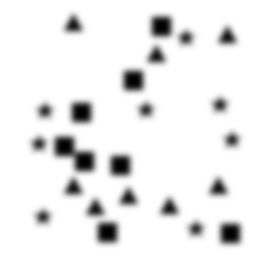
Squares: 8
Triangles: 8
Stars: 8
Total shapes: 24